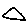
Label: triangle